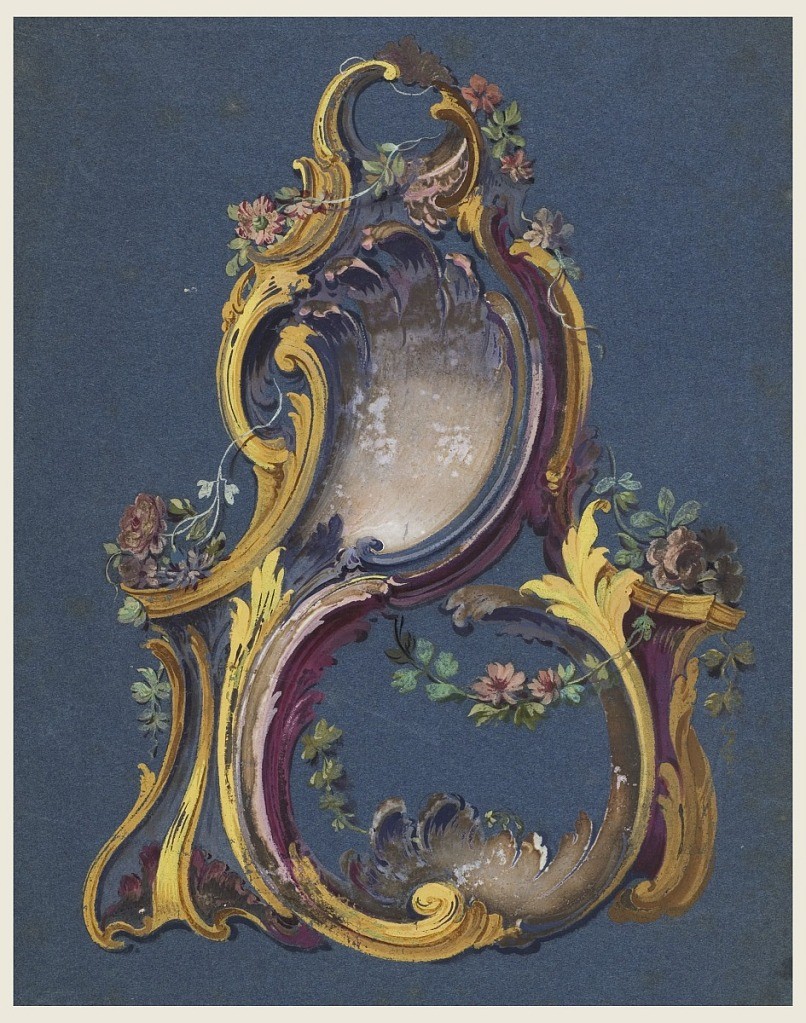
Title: Design for a Rocaille Ornament
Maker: Crace & Son, British, 1768 – 1899
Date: ca.1839
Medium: Brush and gouache, gold paint on dark blue wove paper
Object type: Drawing
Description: Rocaille painted ornament, primarily gold and violet with roses. Other colors used in the ornament are pale pink and blue, sage, brown, and fuschia. The object has large s-curves and c-curves with floral sprays flowing down, up, and horizontally over the piece.